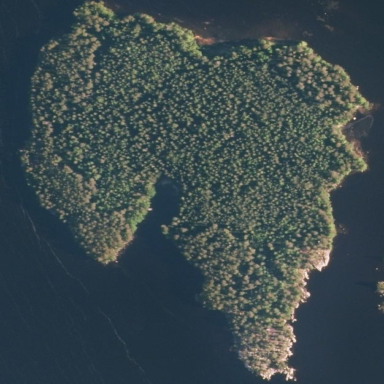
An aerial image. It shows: Island.